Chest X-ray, PA view. Patient: 38 years old, sex F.
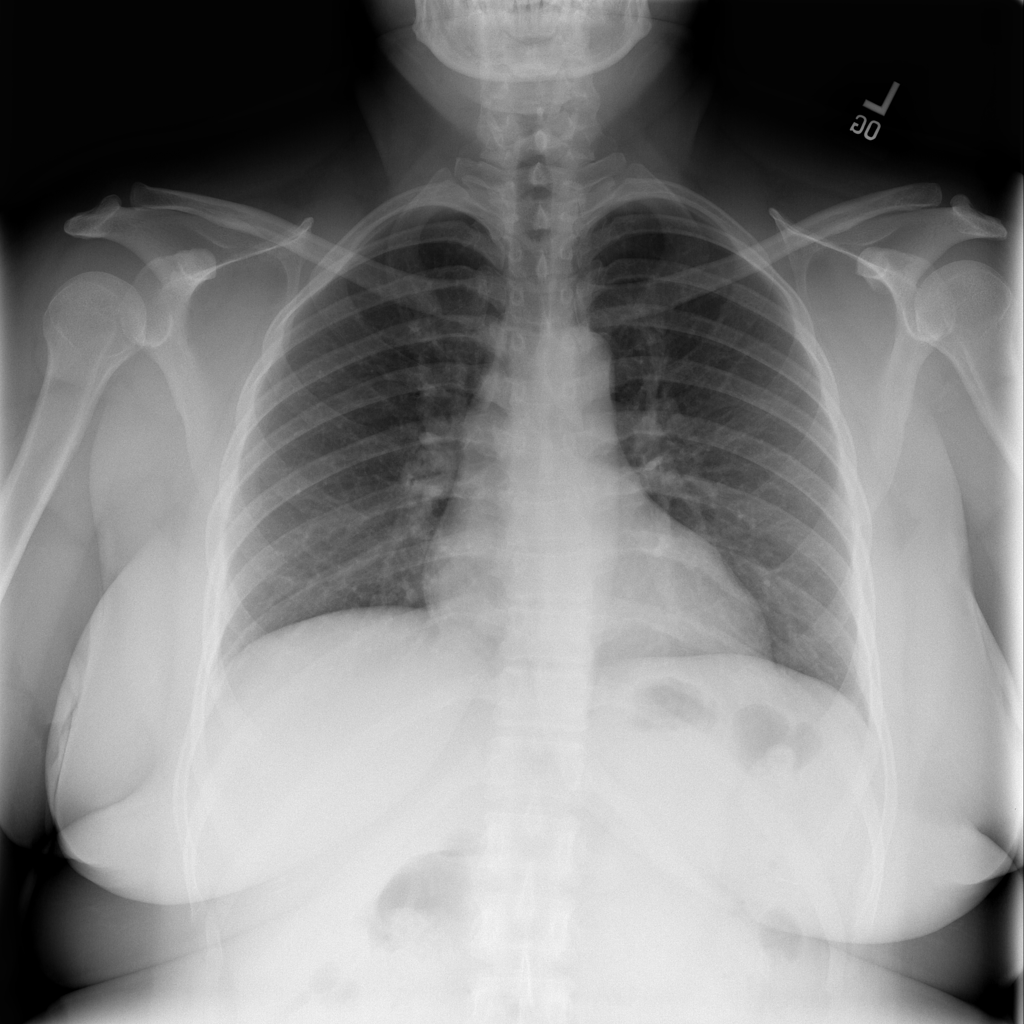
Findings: No Finding